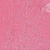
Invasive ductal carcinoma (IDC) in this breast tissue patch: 0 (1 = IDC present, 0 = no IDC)